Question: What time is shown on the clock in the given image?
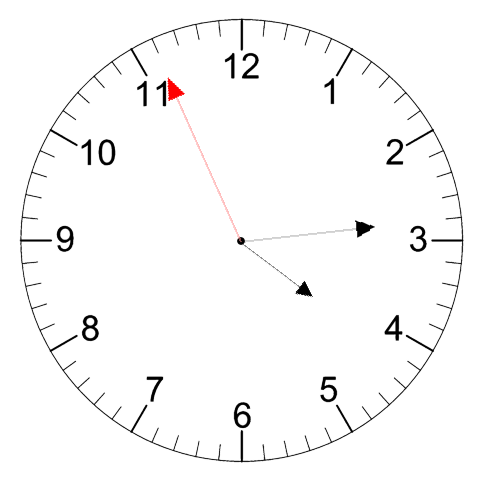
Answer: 04:13:56